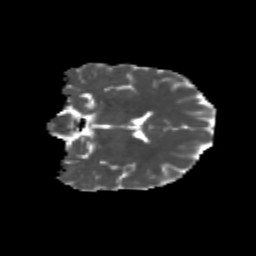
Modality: MD
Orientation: coronal
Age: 22
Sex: female
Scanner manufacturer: siemens
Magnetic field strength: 3 T
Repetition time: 1.8 s
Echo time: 0.07 s